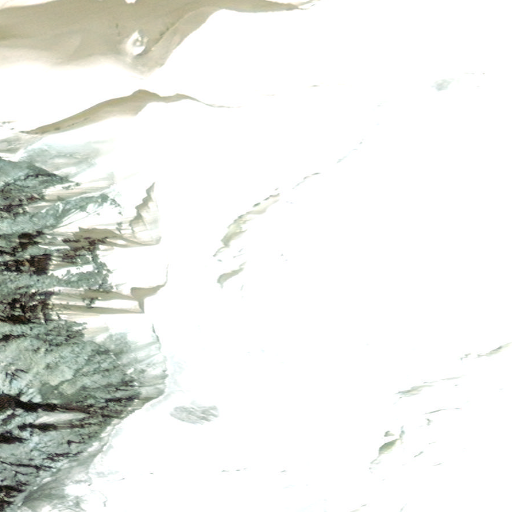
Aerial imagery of mountain in Alaska named Haydon Peak containing only unknown